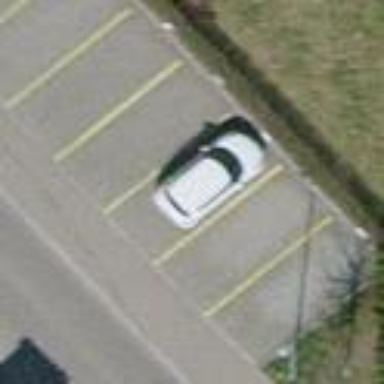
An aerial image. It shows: Parking area with paving stones.